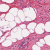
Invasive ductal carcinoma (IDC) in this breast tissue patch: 0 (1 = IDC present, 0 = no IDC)